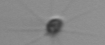
Label: Calciopappus